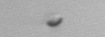
Label: nanoplankton_mix